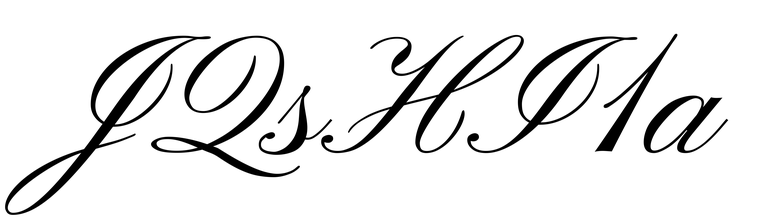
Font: PinyonScript-Regular